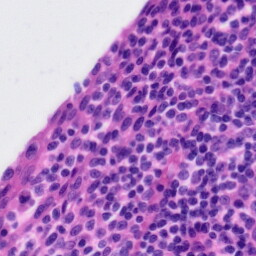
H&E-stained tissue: Tonsil